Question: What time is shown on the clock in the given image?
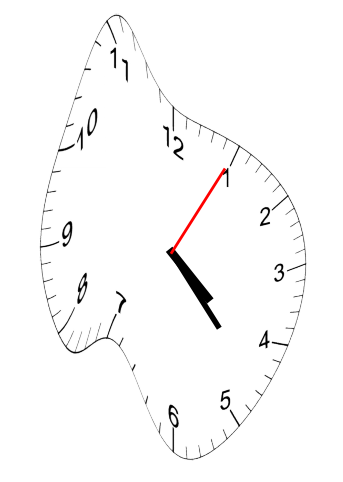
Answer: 04:23:05